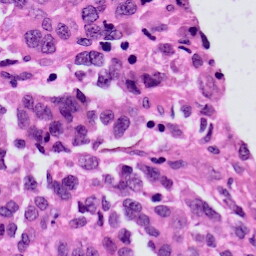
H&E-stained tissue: Prostate